Question: I have been working with WPF for some time.
I need to create the following control over Internet, but could not find appropriate.
Can anybody help how to implement this functionality. Value should be increasing or decreasing when clicked on control.
I found that I can use either Volume control or Slider, but not getting clear what I should use.

Thanks in anticipation.
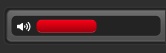
Answer: I prefer to use a Progressbar for these kind of displays.
This is my implementation of a simple volume control looking pretty much like the one you show as an example:
'''
public partial class MainWindow : Window, INotifyPropertyChanged
{
private double _volume;
private bool mouseCaptured = false;
public double Volume
{
get { return _volume; }
set
{
_volume = value;
OnPropertyChanged("Volume");
}
}
public MainWindow()
{
InitializeComponent();
DataContext = this;
}
private void MouseMove(object sender, MouseEventArgs e)
{
if (Mouse.LeftButton == MouseButtonState.Pressed && mouseCaptured)
{
var x = e.GetPosition(volumeBar).X;
var ratio = x/volumeBar.ActualWidth;
Volume = ratio*volumeBar.Maximum;
}
}
private void MouseDown(object sender, MouseButtonEventArgs e)
{
mouseCaptured = true;
var x = e.GetPosition(volumeBar).X;
var ratio = x / volumeBar.ActualWidth;
Volume = ratio * volumeBar.Maximum;
}
private void MouseUp(object sender, MouseButtonEventArgs e)
{
mouseCaptured = false;
}
#region Property Changed
public event PropertyChangedEventHandler PropertyChanged;
private void OnPropertyChanged(string propertyName)
{
if (PropertyChanged != null)
PropertyChanged(this, new PropertyChangedEventArgs(propertyName));
}
#endregion
}
'''
And the XAML:
'''
<Window x:Class="VolumeControlApp.MainWindow"
xmlns="http://schemas.microsoft.com/winfx/2006/xaml/presentation"
xmlns:x="http://schemas.microsoft.com/winfx/2006/xaml"
Title="MainWindow" Height="196" Width="319">
<Window.Resources>
<Style x:Key="VolumeStyle" TargetType="{x:Type ProgressBar}">
<Setter Property="Foreground" Value="#FFB00606"/>
<Setter Property="Background" Value="Transparent"/>
<Setter Property="BorderBrush" Value="Transparent"/>
<Setter Property="BorderThickness" Value="0"/>
<Setter Property="Template">
<Setter.Value>
<ControlTemplate TargetType="{x:Type ProgressBar}">
<Grid x:Name="TemplateRoot">
<Border BorderBrush="{TemplateBinding BorderBrush}" BorderThickness="{TemplateBinding BorderThickness}" Background="{TemplateBinding Background}"/>
<Rectangle x:Name="PART_Track"/>
<Grid x:Name="PART_Indicator" ClipToBounds="True" HorizontalAlignment="Left">
<Rectangle x:Name="Indicator" Fill="{TemplateBinding Foreground}" RadiusX="5" RadiusY="3"/>
</Grid>
</Grid>
</ControlTemplate>
</Setter.Value>
</Setter>
</Style>
</Window.Resources>
<Grid Background="#FF363636">
<Border Background="Gray" BorderBrush="Black" BorderThickness="1" HorizontalAlignment="Center" VerticalAlignment="Center" CornerRadius="3" Padding="2">
<Border Background="Black" CornerRadius="3">
<Grid>
<Grid.ColumnDefinitions>
<ColumnDefinition Width="Auto"/>
<ColumnDefinition/>
</Grid.ColumnDefinitions>
<TextBlock Text="Vol:" Foreground="White" VerticalAlignment="Center" Margin="4 0"/>
<ProgressBar x:Name="volumeBar" Height="10"
Value="{Binding Volume}"
Width="100"
MouseMove="MouseMove"
MouseDown="MouseDown"
MouseUp="MouseUp" Style="{DynamicResource VolumeStyle}" Grid.Column="1"/>
</Grid>
</Border>
</Border>
</Grid>
</Window>
'''